Question: I have 4 tabels in phpmyadmin with the menu there is showed on main page, 1 for MENU, 1 for UNDERMENU, 1 for UNDERMENU2 and 1 for UNDERMENU3. The text from UNDERMENU2 is connected to the MENU id where it belong.
Take this as an example: MENU1 id=1, MENU2 id=2, in tabel MENU. UNDERMENU1 id=1 menu_id=2, UNDERMENU2 id=2 menu_id=1, for tabel UNDERMENU. UNDERMENU2_1 id=1 menu_id=1 undermenu_id=1, UNDERMENU2_2 id=2 menu_id=1 undermenu_id=2...... And so on. Hope you understand me.
Now what i want is that all the MENU's printed in my multiply select box with a + symbol to the left for the text, so the user can hit this + symbol to get all the UNDERMENU's printed below the MENU's + symbol ypu hitted and so on.
Illustration:

How can i do this ?
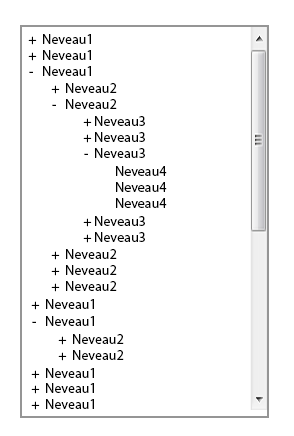
Answer: Javascript can't override that kind of default browser behavior. You'll need to build a "fake" select box and then you're free to do whatever you would like. <URL>